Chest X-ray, PA view. Patient: 20 years old, sex F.
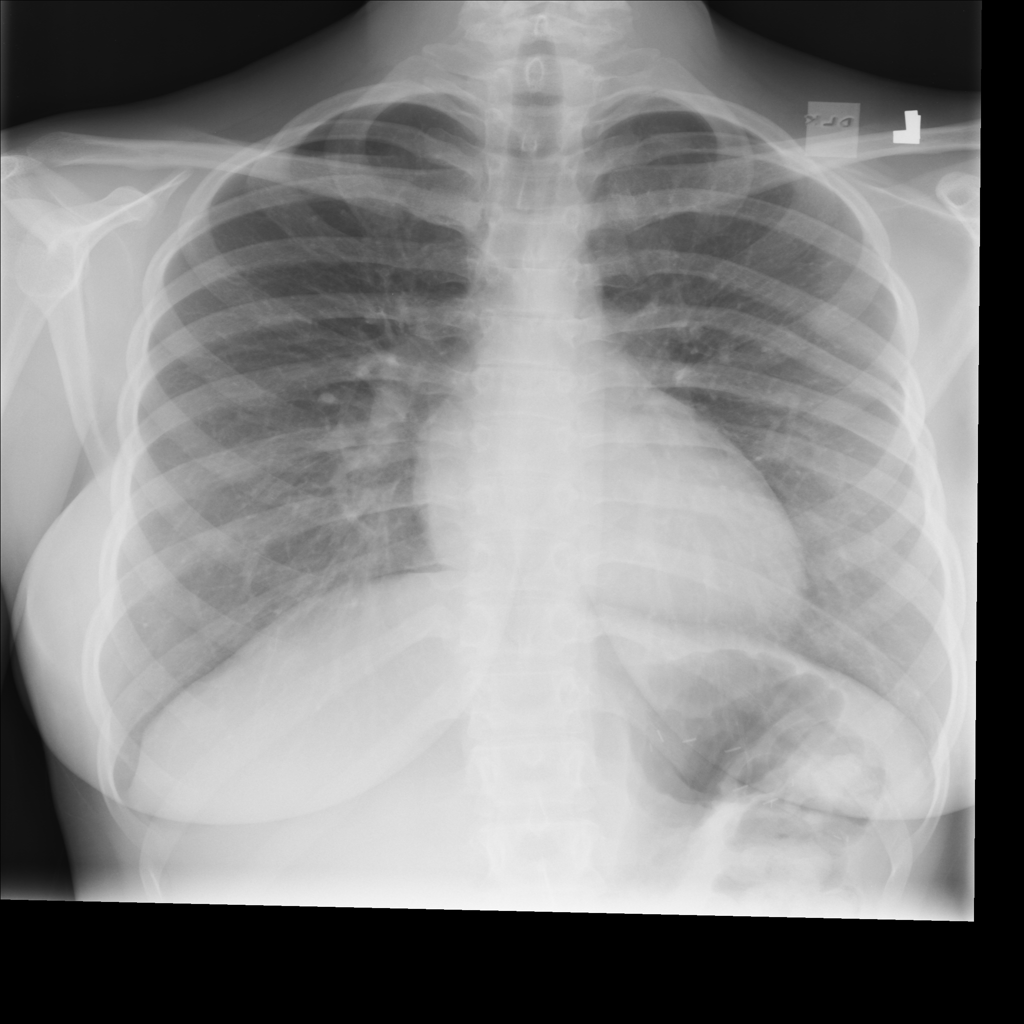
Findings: No Finding